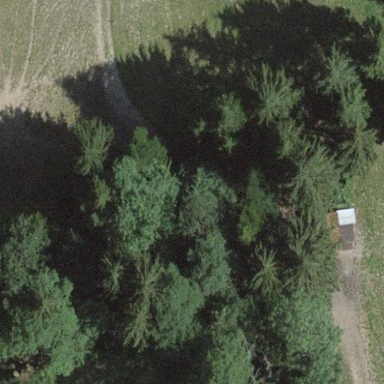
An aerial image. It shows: Forest area.